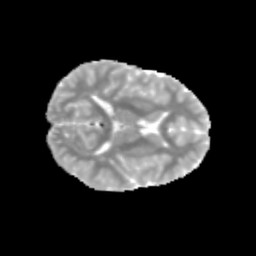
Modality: MD
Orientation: axial
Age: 13
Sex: male
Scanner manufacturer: siemens
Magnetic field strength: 3 T
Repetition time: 3.8 s
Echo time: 0.07 s